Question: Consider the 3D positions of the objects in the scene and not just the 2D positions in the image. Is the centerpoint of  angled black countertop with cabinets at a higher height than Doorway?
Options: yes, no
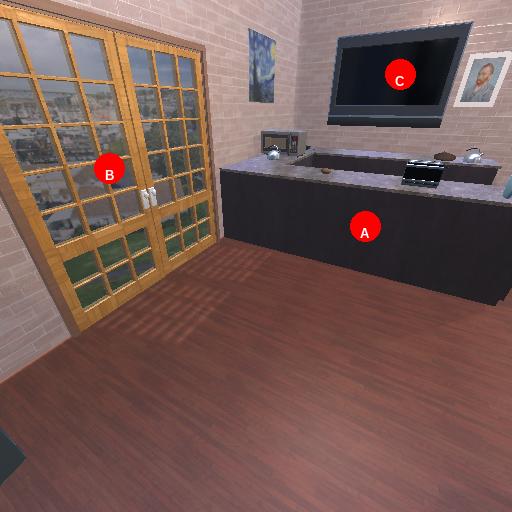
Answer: yes